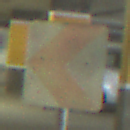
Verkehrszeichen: RichtungstafelnInKurvenKleinRechts
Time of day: NotSpecified
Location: Indoor (Special)
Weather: NotSpecified
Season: NotSpecified
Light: Artificial